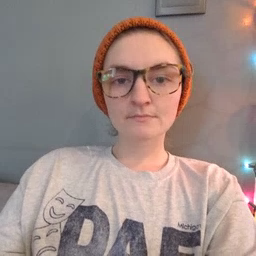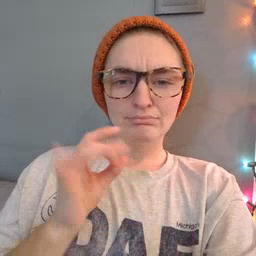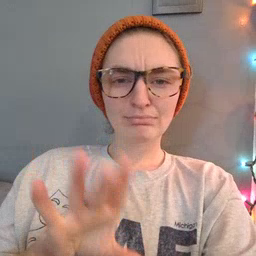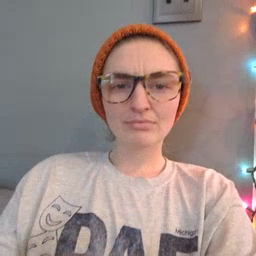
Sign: yucky